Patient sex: M
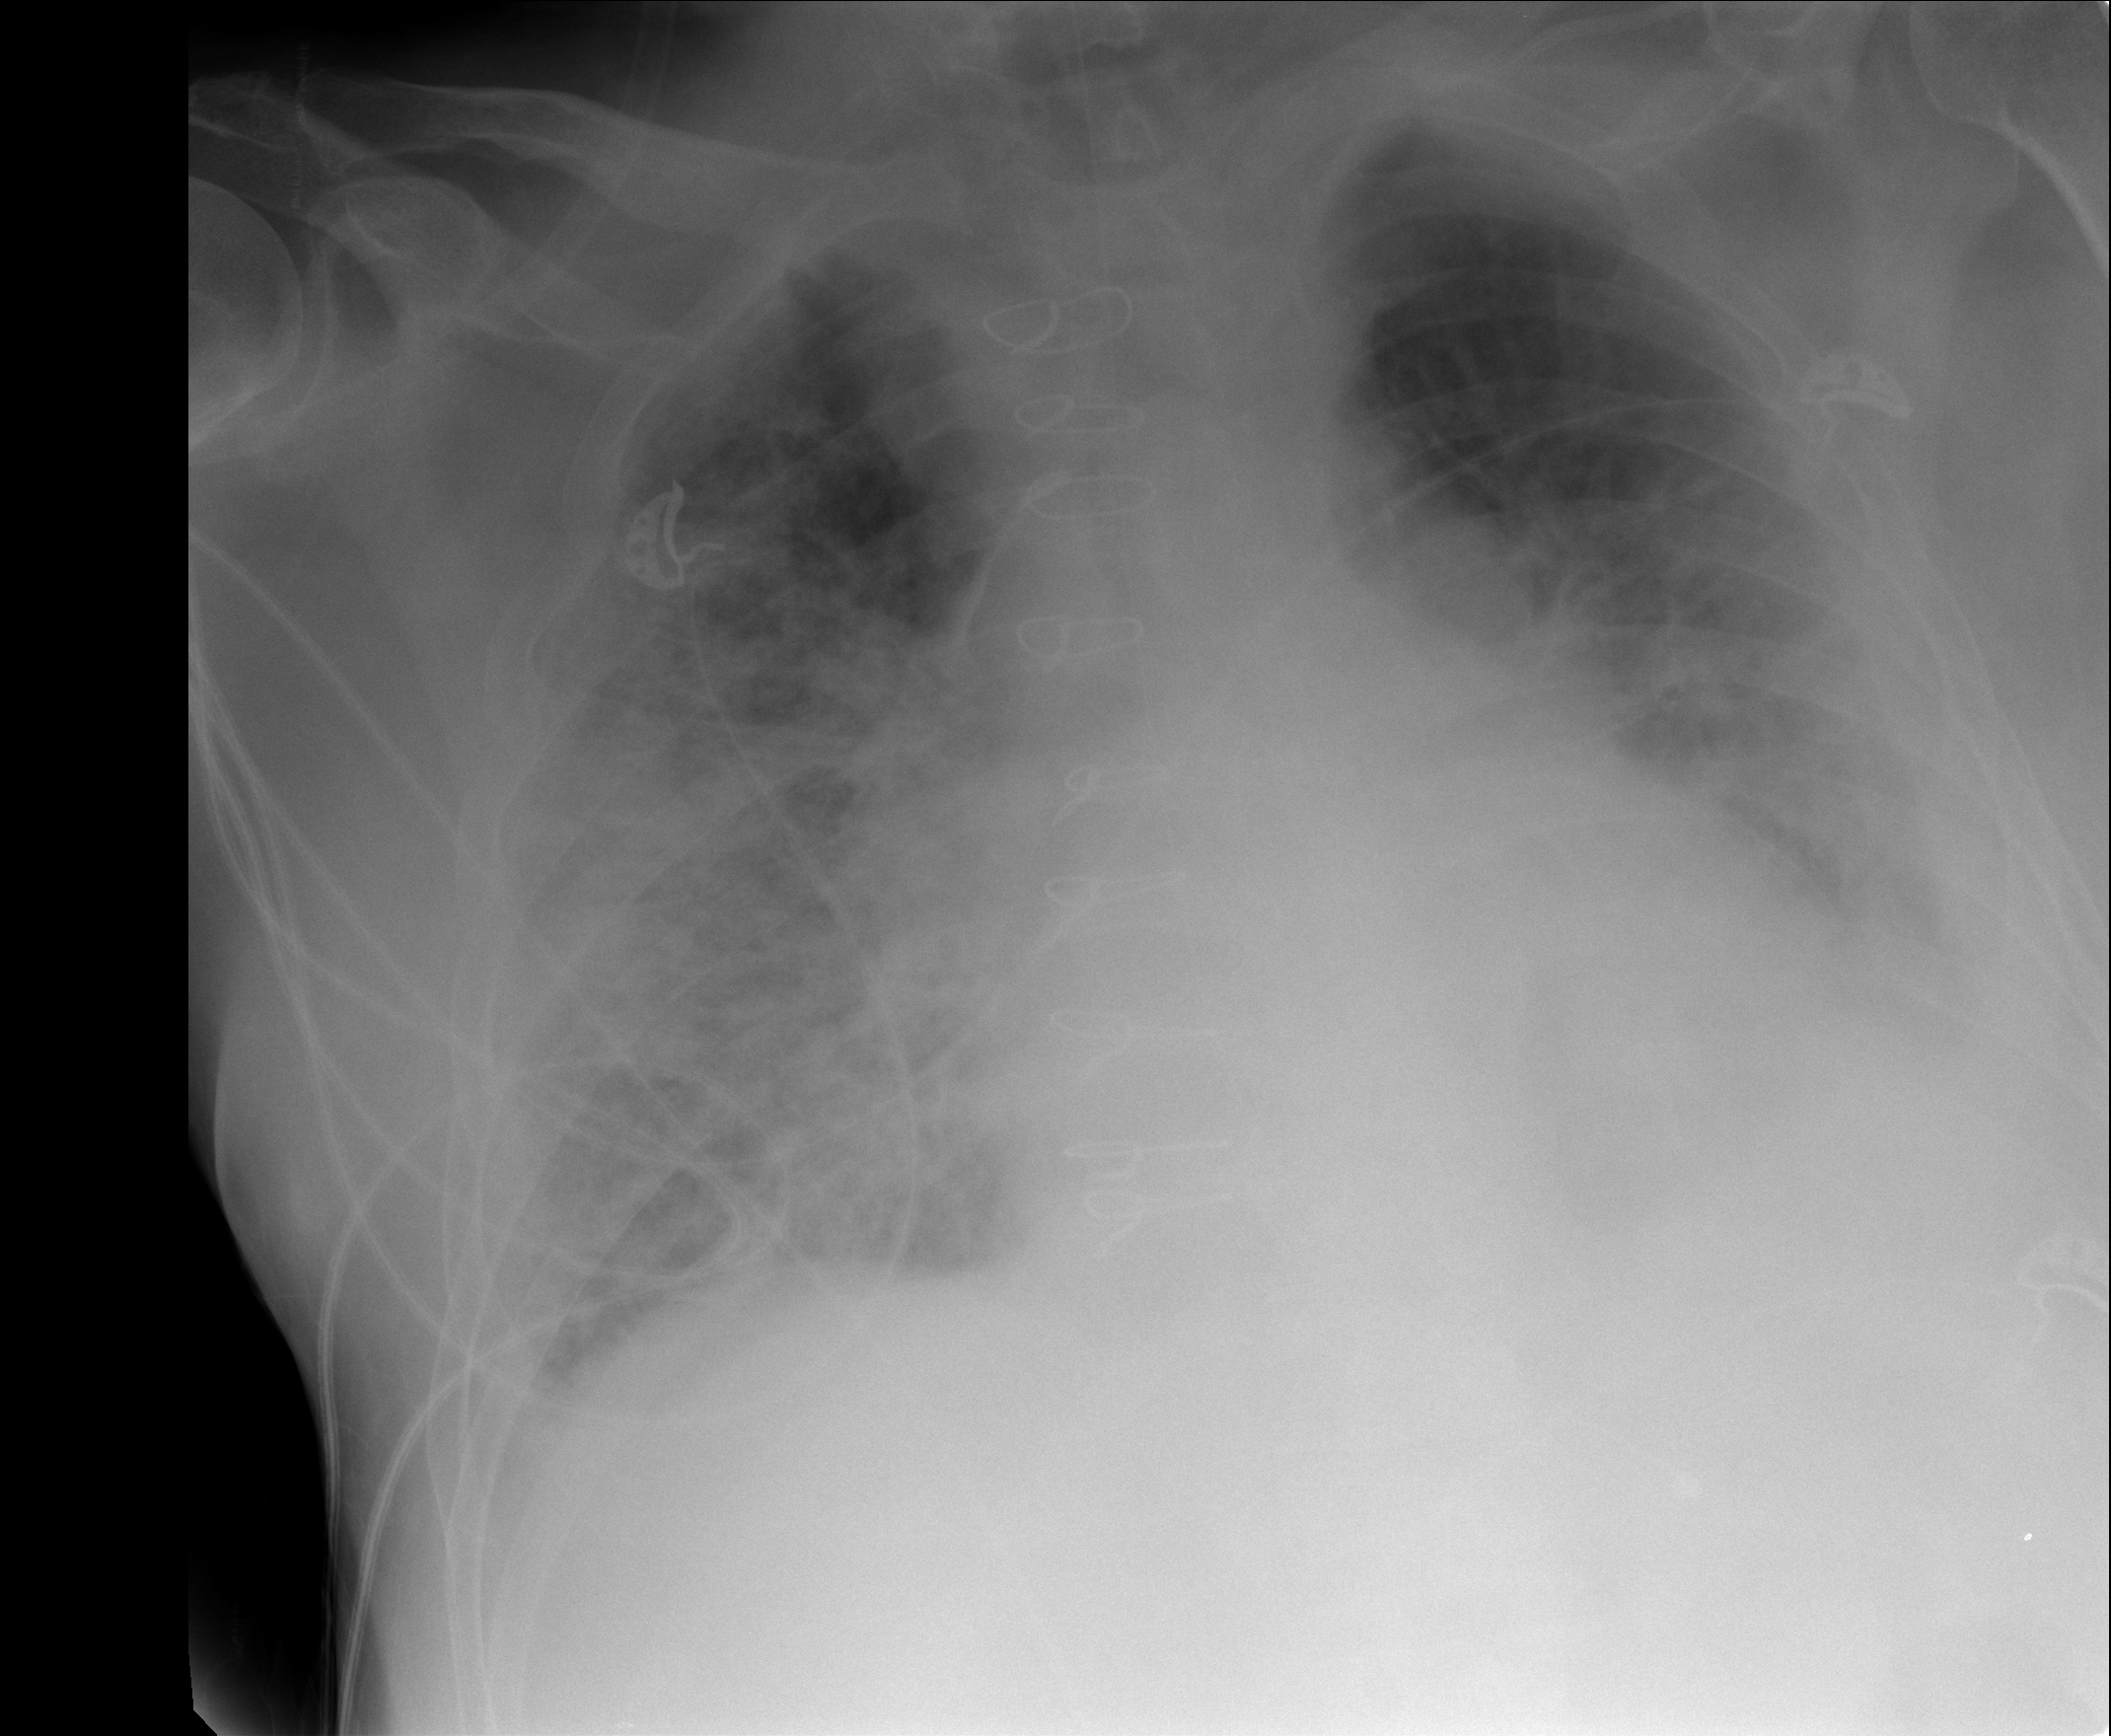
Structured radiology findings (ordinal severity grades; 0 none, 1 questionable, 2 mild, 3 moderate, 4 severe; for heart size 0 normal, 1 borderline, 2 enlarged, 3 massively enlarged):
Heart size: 2
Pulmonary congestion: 3
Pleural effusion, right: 2
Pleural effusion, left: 2
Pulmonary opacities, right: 3
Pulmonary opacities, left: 2
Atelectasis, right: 3
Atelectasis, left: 3